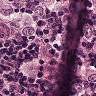
Metastatic tissue present: yes